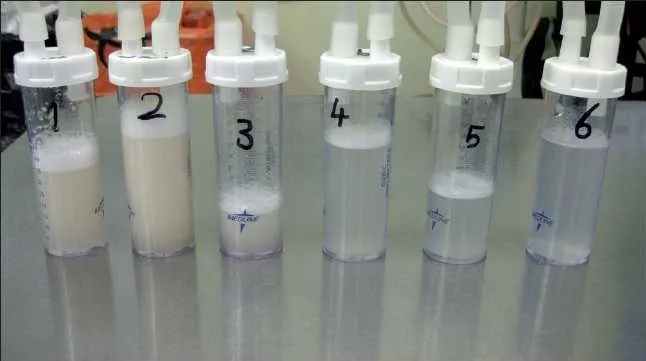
Effluent fluid became clearer.
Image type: radiology (x_ray)